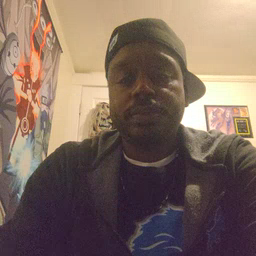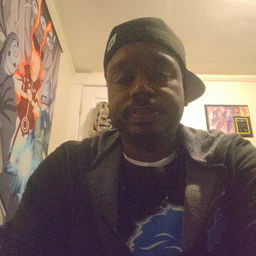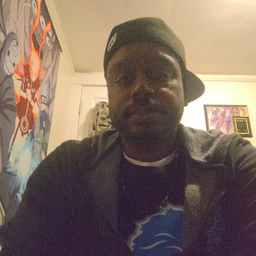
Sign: no